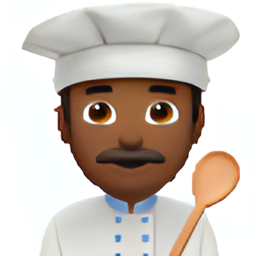
Name: male cook type 5
Emoji: 👨🏾‍🍳
Group: People & Body
Sub-group: person-role